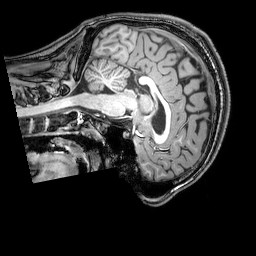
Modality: T1w
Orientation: sagittal
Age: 22
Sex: male
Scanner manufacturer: philips
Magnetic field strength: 3 T
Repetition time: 0.008113 s
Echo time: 0.003709 s